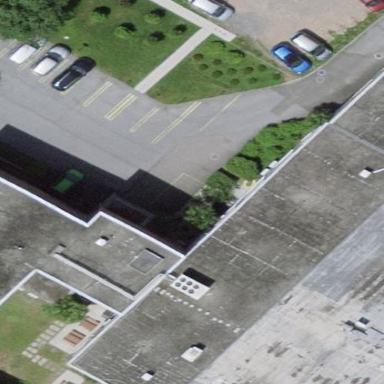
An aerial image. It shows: Commercial building.